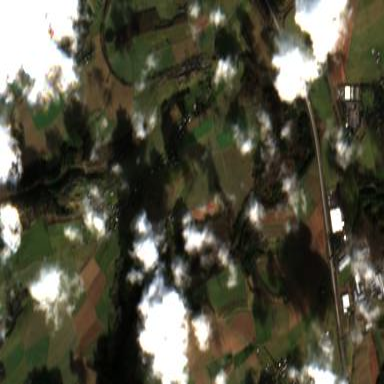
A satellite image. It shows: Picturesque farmland scene.